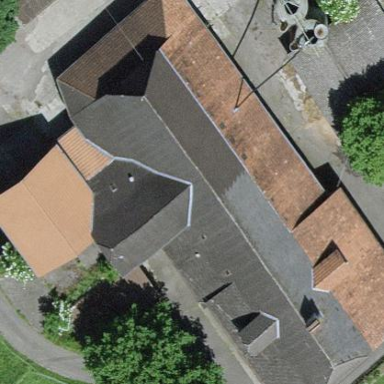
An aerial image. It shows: Farm building.